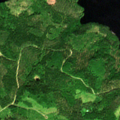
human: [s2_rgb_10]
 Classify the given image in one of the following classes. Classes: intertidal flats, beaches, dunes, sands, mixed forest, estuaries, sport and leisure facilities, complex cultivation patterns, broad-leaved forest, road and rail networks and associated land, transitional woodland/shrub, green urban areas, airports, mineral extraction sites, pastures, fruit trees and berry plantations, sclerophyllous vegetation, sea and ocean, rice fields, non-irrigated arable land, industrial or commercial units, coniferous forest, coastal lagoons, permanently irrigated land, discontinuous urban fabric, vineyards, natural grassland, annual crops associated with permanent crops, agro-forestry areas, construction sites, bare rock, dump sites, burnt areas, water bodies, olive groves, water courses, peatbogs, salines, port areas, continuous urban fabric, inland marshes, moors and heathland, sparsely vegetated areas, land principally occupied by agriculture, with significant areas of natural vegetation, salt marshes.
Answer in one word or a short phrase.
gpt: coniferous forest, mixed forest, water bodies